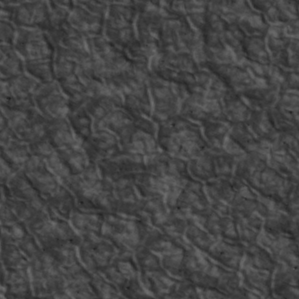
Label: non_frost